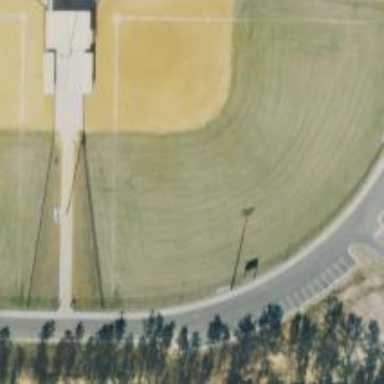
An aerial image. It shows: Baseball pitch for leisure land activities.